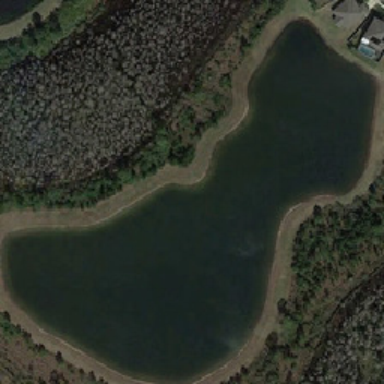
The color of the pond is black .